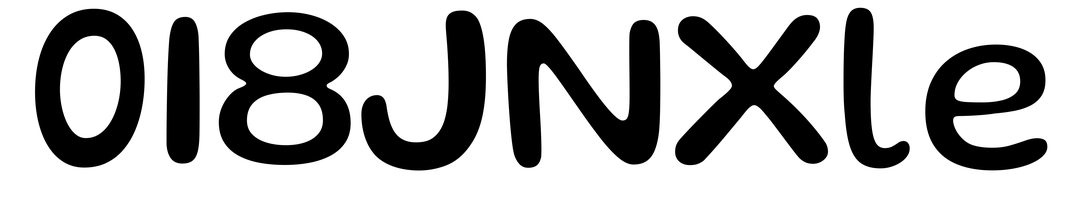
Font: Gluten_Regular